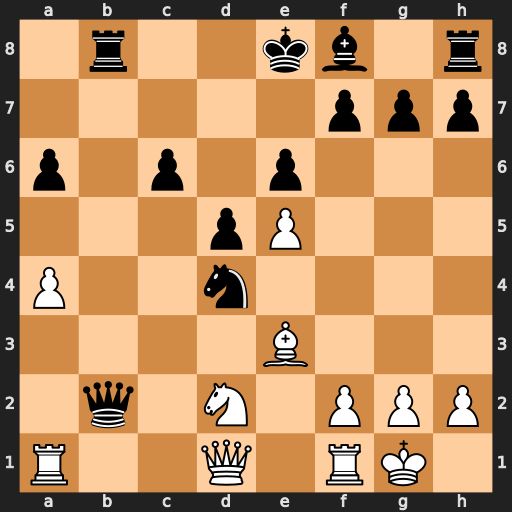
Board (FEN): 1r2kb1r/5ppp/p1p1p3/3pP3/P2n4/4B3/1q1N1PPP/R2Q1RK1
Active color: w
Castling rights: k
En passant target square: -
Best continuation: Rb1 Qxb1 Nxb1